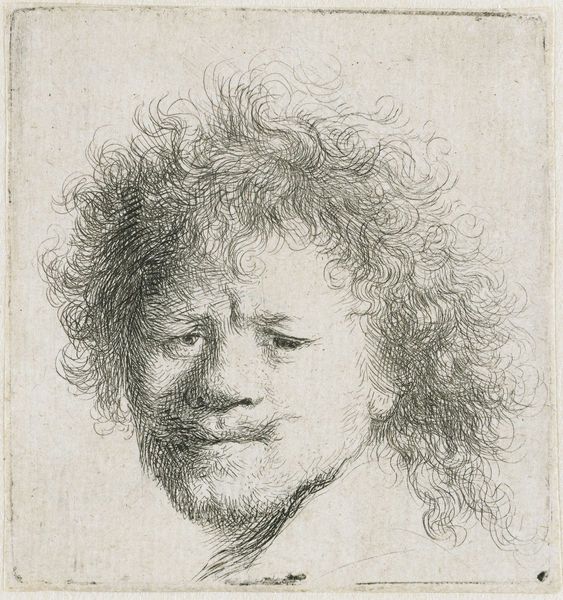
Titel: Zelfportret met lange, verwarde haardos: alleen de kop
Künstler: Rembrandt Harmensz. van Rijn
Standort: Amsterdam
Institution: Rijksmuseum
Schlagwörter: white, black, face, gray, grey, hair, nose, portrait, man, ear, head, eyes, drawing, paper, black and white, mouth, sketch, beard, curls, person, ears, pencil, lines, lips, mustache, self-portrait, melancholy, rembrandt, whire, mullet, doleful